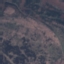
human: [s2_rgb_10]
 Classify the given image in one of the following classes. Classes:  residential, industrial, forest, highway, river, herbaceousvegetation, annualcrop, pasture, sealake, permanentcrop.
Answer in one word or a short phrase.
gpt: HerbaceousVegetation